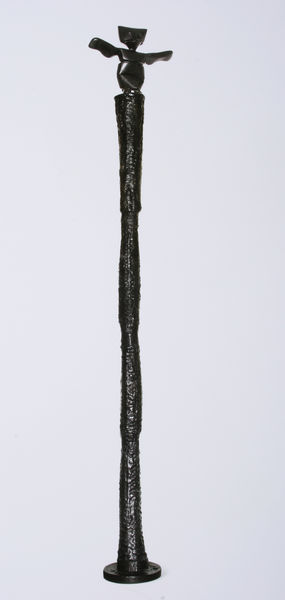
Titel: La génie de la Bastille, Der Genius der Bastille
Künstler: Max Ernst
Institution: Privatsammlung
Schlagwörter: adler, baum, dunkel, flügel, fuß, kopf, körper, schatten, vogel, weiß, hell, licht, schwarz, symbol, säule, tier, gesicht, lang, sockel, stein, teller, baumstamm, figur, kreis, rund, stock, engel, skulptur, statue, schwung, bein, stab, abstrakt, afrika, fels, duktus, glanz, metall, bauch, bronze, plastik, plinthe, hoch, abbild, foto, fotografie, oben, griff, vier, eisen, höhe, kreuz, pfahl, oberfläche, statuette, kerzenständer, wesen, habicht, ständer, basis, standbein, eule, standfuß, geometrie, erz, tradition, willem, totem, indianer, bronce, kooning, totempfahl, langh, mir doch egal, stehkreuz, ungleichmäßig, vogelw